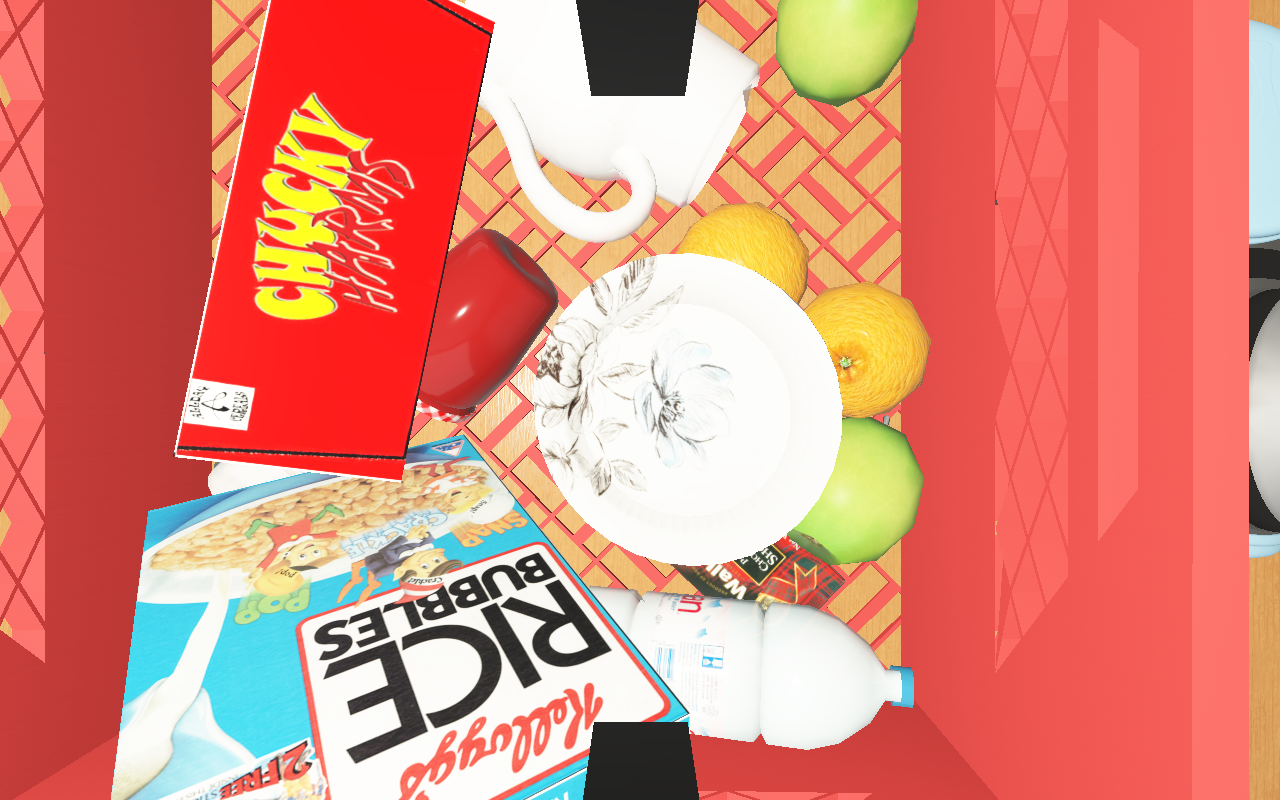
Objects in the scene:
carafe
water bottle
apple
orange
orange
plate
wineglass
cereal box
cereal box
biscuit box